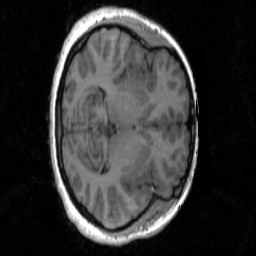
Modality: T1w
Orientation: axial